Field crop: maize
Growth stage: 2
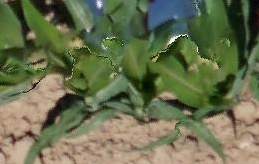
Species: maize